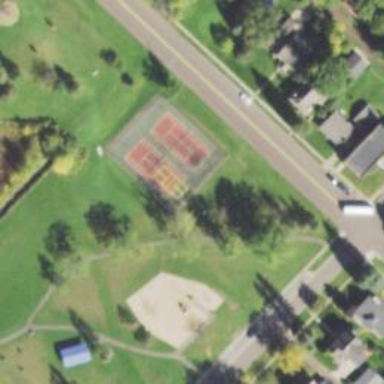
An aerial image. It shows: Tennis court surrounded by fence. It is located on pitch used for leisure land activities.